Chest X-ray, AP view. Patient: 75 years old, sex M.
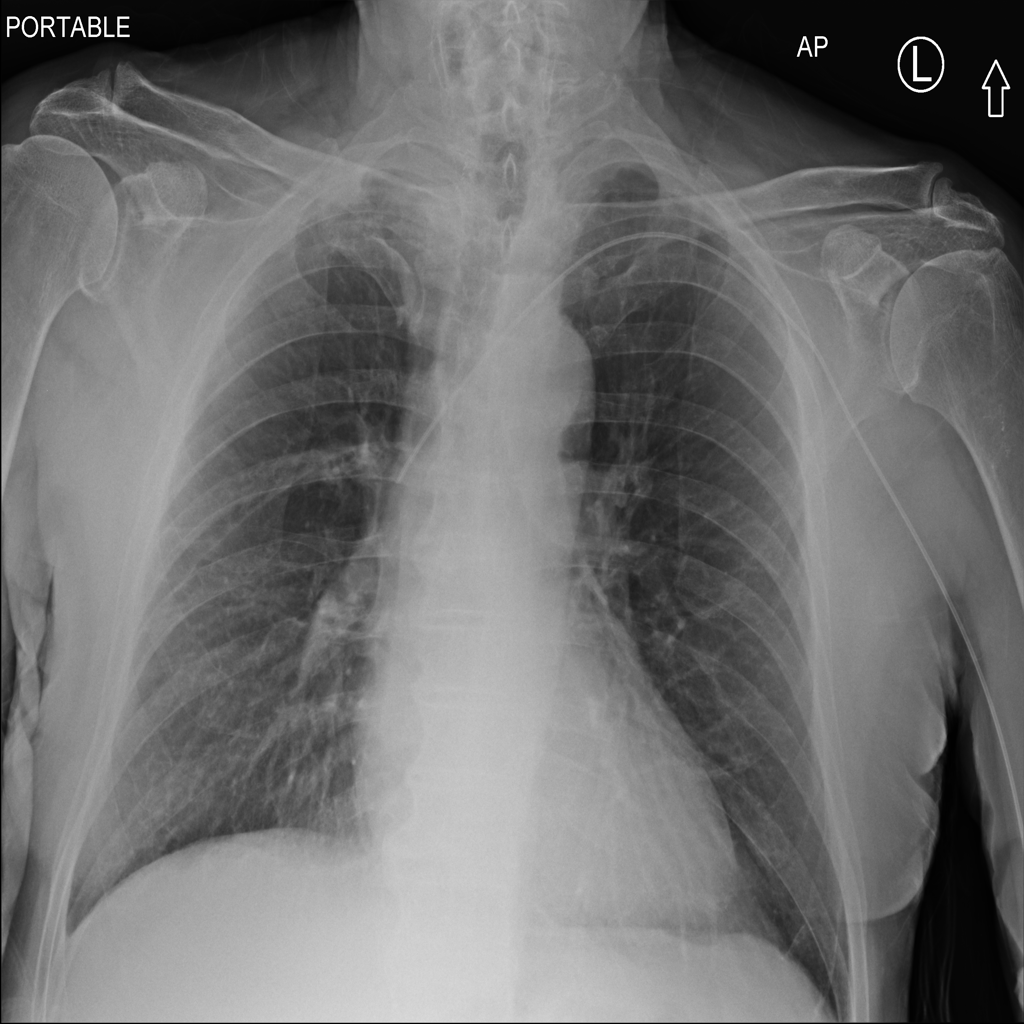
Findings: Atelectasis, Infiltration